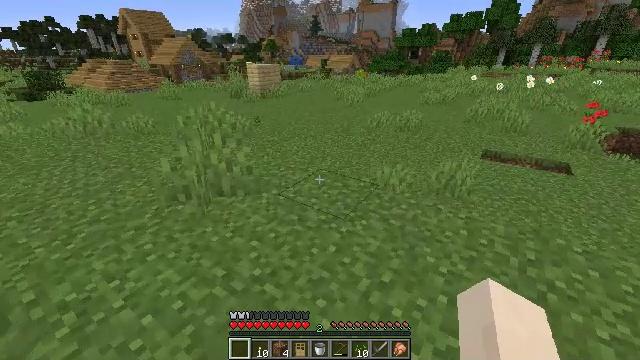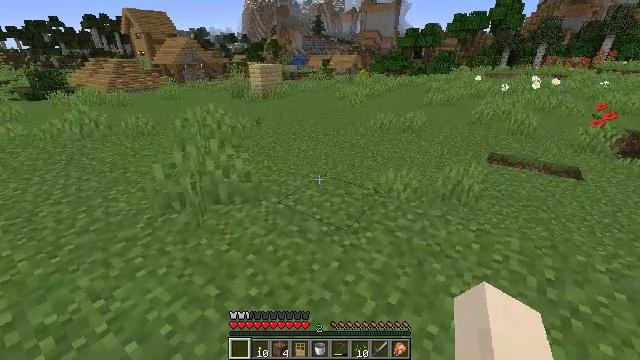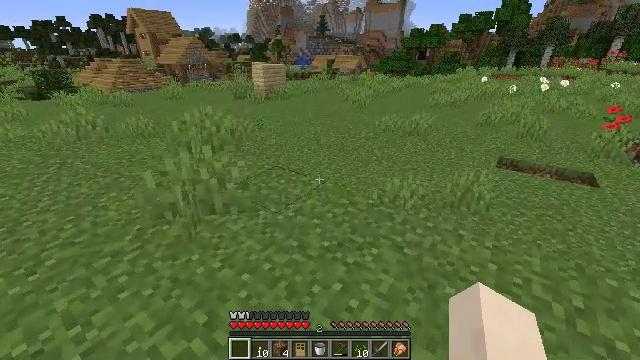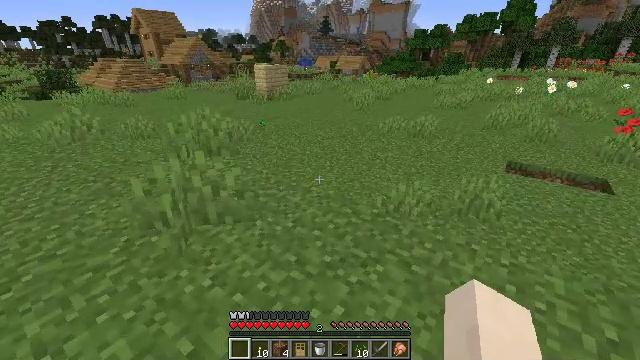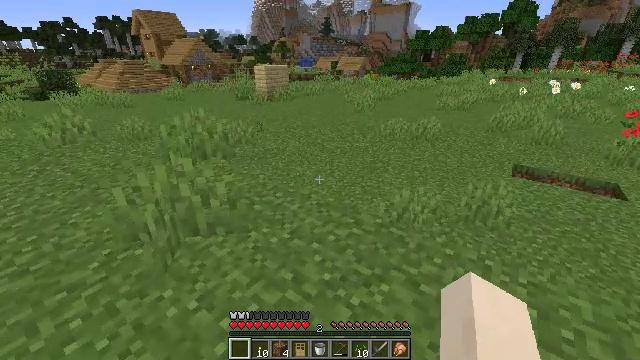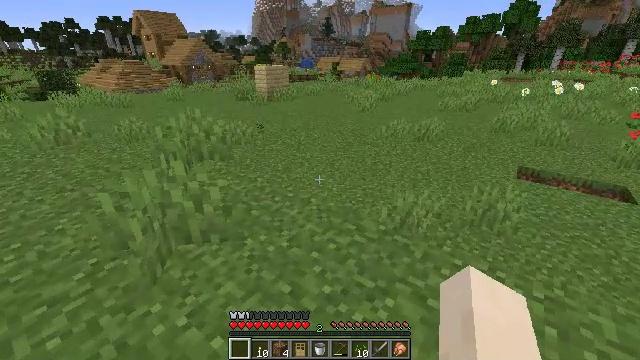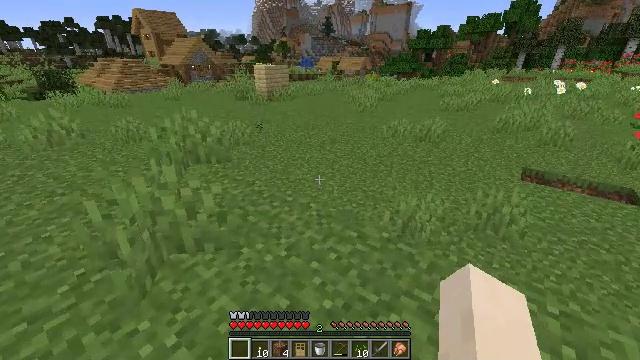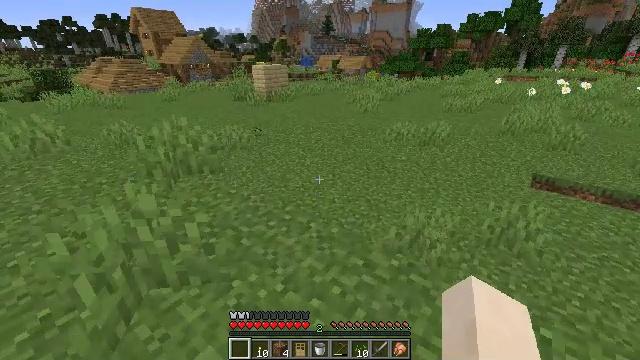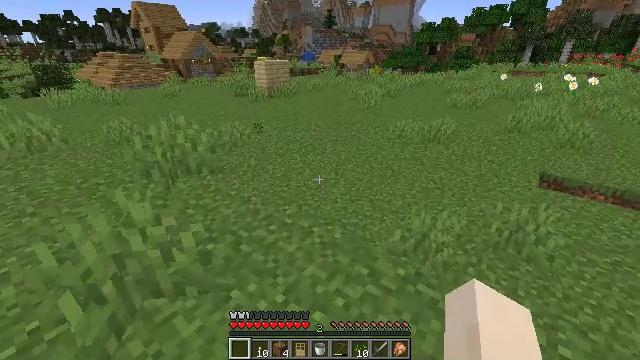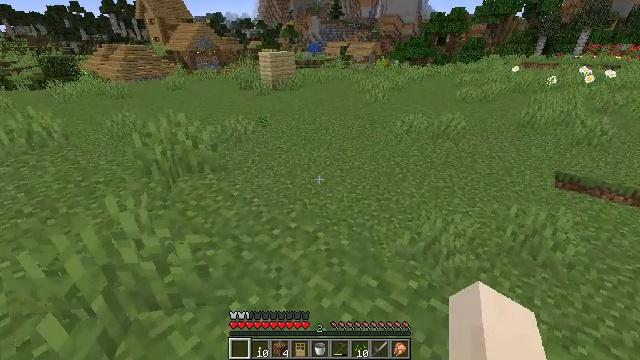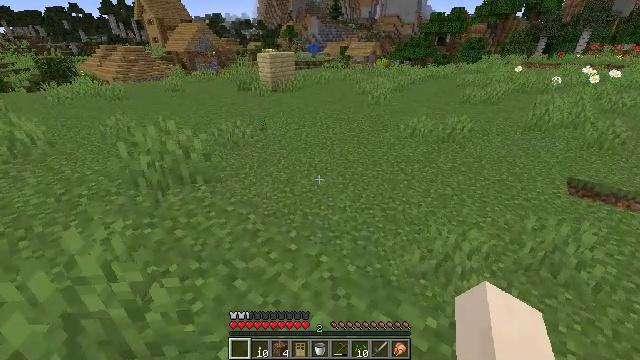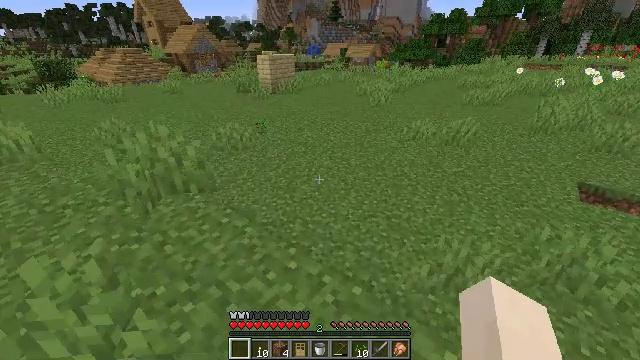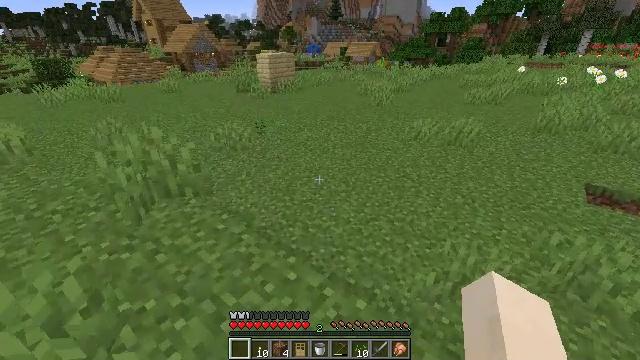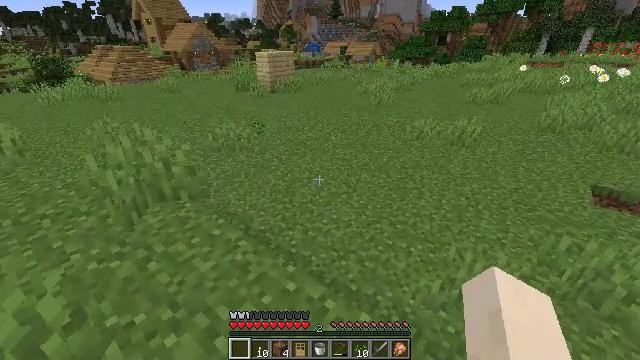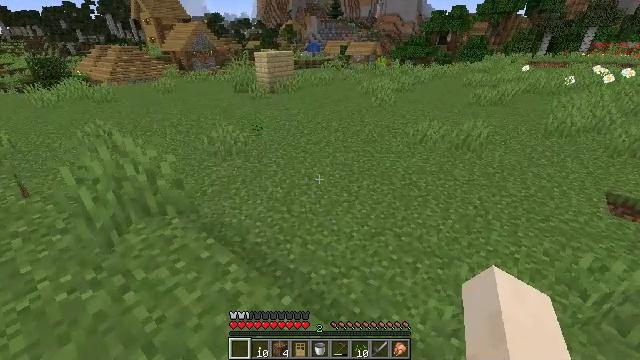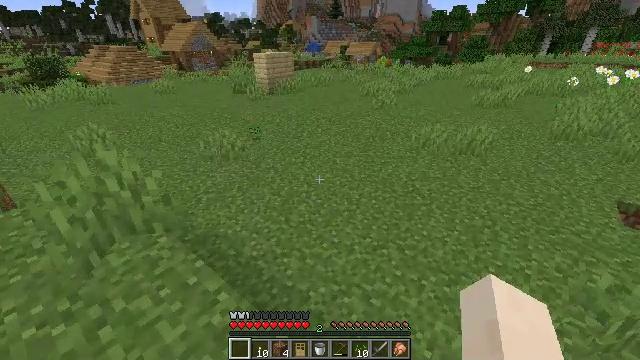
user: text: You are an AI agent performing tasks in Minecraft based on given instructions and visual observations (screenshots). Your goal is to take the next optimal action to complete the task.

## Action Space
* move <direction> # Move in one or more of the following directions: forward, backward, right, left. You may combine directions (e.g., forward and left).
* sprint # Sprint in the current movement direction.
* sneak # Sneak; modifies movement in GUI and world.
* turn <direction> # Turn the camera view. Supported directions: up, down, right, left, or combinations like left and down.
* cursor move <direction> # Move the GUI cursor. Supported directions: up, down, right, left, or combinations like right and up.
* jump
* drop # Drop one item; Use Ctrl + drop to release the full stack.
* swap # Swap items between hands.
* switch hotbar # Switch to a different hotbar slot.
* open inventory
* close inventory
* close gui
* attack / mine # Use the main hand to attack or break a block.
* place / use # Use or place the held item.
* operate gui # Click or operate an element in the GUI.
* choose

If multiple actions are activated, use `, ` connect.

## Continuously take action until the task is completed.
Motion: motion action
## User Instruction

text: Recycle the oak fence gate into your inventory.
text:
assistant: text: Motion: move forward
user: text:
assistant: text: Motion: move forward
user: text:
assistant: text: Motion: move forward
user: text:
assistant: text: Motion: move forward
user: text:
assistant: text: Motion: move forward
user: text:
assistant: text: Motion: move forward
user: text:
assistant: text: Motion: move forward
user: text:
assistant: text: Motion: move forward
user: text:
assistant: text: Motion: move forward, turn left and down
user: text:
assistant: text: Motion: move forward
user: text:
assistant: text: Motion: move forward
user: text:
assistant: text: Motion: move forward
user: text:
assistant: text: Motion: move forward
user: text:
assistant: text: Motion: move forward
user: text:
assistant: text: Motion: move forward
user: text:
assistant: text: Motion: move forward
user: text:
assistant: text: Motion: move forward
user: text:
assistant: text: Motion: move forward
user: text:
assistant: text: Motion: move forward
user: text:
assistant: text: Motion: move forward
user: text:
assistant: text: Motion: move forward
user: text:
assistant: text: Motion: move forward
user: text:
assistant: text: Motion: move forward
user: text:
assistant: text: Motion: move forward
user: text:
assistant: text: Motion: move forward
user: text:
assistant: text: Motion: move forward
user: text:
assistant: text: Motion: move forward
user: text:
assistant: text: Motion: move forward, turn right
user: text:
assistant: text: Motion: move forward, turn right
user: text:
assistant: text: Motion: move forward